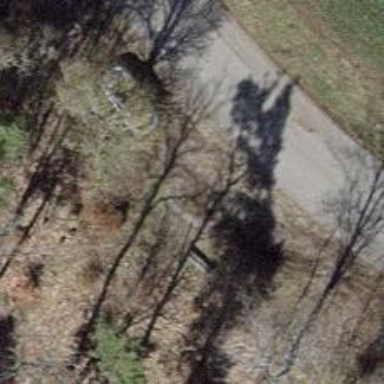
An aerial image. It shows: Bench.